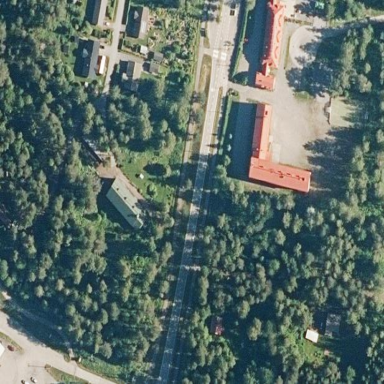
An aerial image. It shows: School.